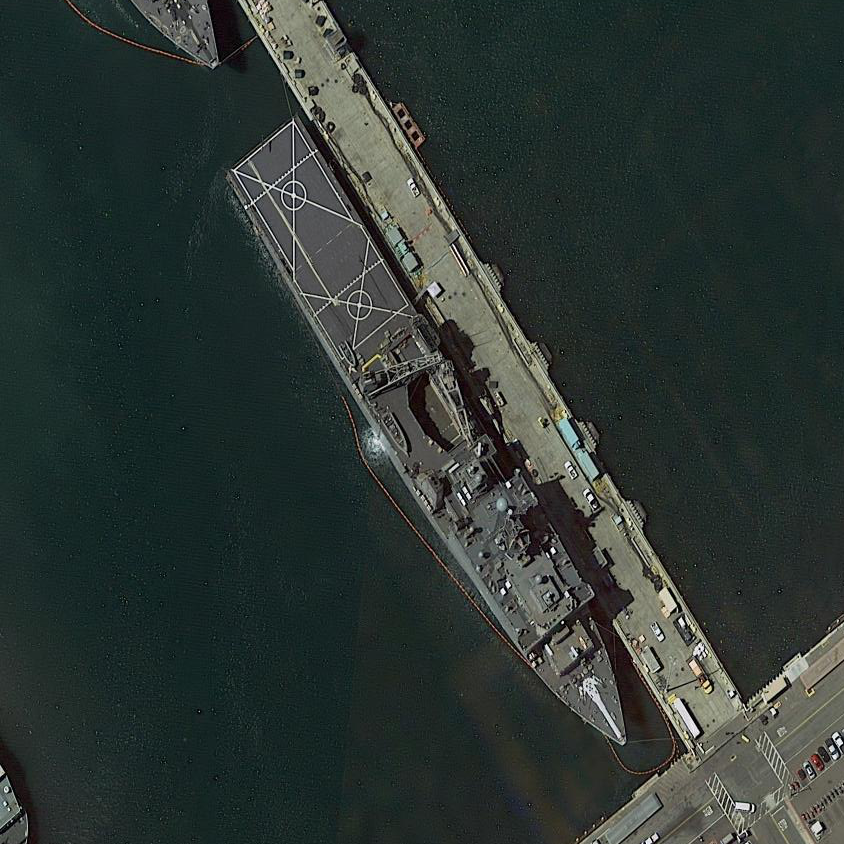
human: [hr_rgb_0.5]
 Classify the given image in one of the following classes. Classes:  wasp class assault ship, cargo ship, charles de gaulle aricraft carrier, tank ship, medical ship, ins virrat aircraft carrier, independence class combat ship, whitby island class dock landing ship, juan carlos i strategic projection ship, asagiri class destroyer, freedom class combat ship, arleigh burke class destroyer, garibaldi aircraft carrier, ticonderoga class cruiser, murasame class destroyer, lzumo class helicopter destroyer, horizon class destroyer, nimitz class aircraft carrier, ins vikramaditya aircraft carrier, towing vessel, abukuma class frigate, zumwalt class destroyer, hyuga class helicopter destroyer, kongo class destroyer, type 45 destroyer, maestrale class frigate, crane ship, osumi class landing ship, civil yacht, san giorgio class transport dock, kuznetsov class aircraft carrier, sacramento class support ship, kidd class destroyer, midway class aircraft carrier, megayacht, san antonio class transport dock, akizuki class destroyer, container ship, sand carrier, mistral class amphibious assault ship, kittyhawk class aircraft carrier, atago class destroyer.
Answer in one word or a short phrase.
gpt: Whitby Island class dock landing ship